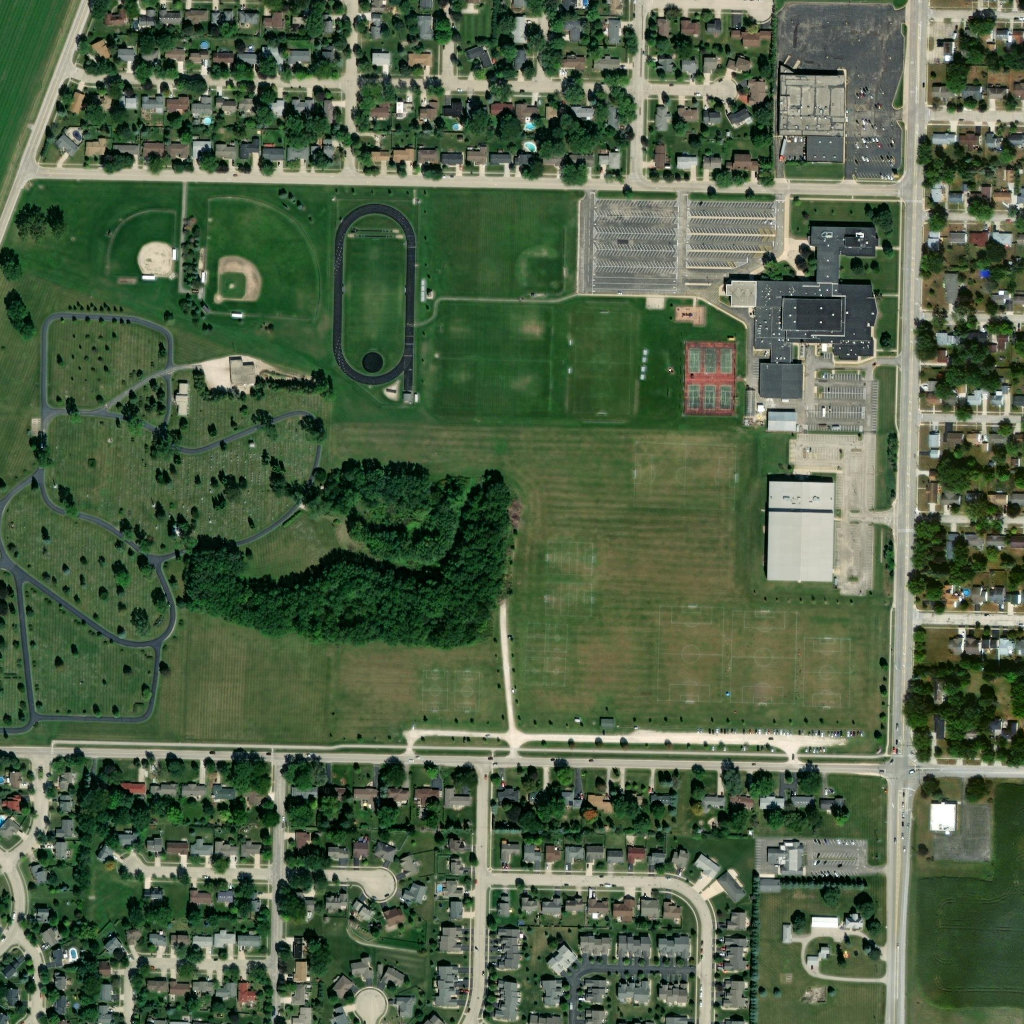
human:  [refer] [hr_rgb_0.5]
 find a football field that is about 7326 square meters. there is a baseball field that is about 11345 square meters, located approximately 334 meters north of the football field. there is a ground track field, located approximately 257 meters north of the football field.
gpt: <box>[[40, 64, 47, 69, 0]]</box>

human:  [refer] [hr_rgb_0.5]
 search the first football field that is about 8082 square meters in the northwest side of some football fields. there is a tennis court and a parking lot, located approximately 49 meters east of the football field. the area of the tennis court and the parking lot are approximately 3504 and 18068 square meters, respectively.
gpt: <box>[[55, 29, 62, 41, 0]]</box>